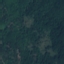
Label: Forest